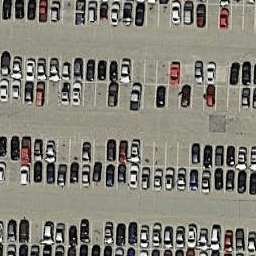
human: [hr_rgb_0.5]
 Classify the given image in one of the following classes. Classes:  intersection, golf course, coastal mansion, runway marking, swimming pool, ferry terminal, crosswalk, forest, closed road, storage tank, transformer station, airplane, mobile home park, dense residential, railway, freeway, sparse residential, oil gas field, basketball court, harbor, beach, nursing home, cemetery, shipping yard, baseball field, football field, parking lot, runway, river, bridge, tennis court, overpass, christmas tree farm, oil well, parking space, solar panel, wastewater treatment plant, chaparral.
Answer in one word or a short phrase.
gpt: parking lot